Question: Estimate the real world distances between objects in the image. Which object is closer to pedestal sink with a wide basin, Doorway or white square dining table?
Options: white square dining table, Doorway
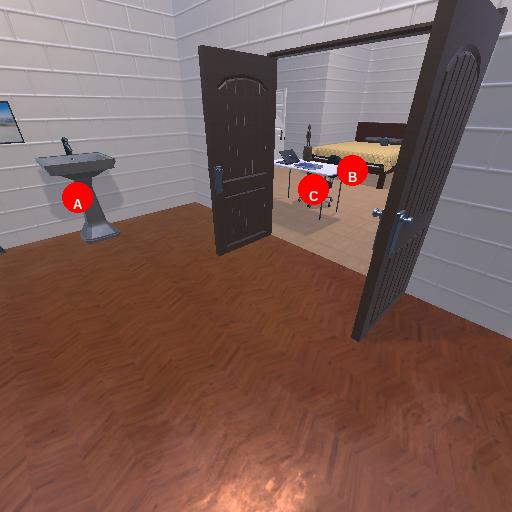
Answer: white square dining table